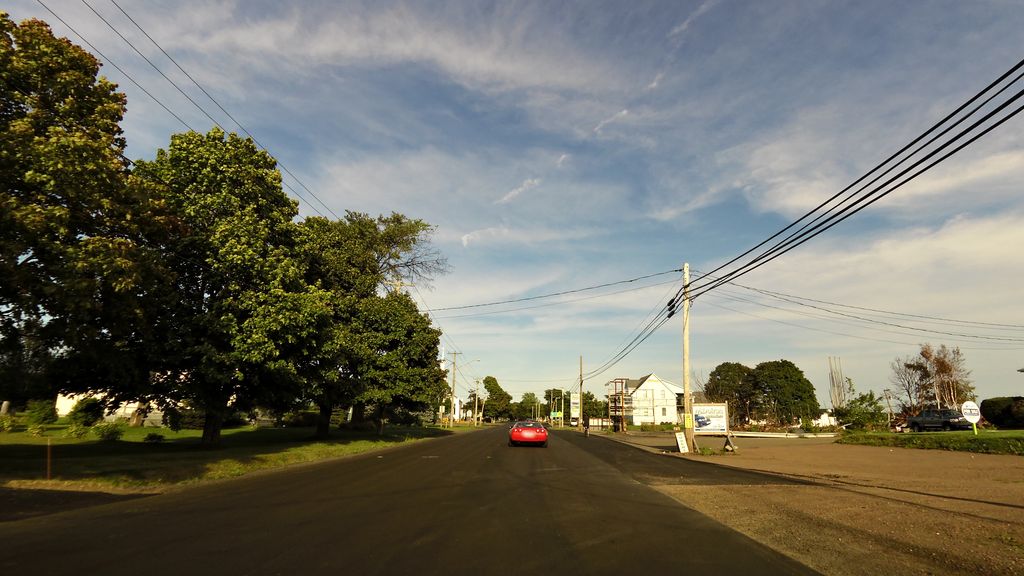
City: charlottetown